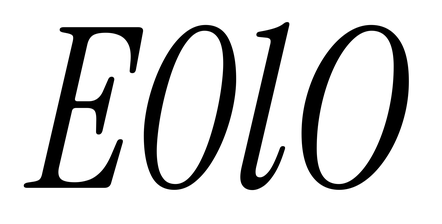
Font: InstrumentSerif-Italic